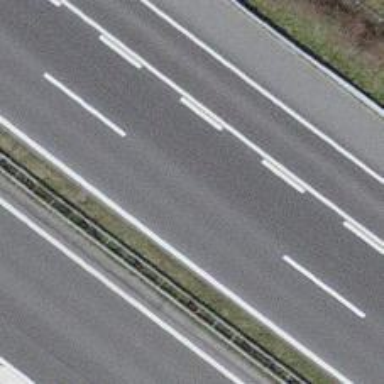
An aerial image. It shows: Motorway junction.